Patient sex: M
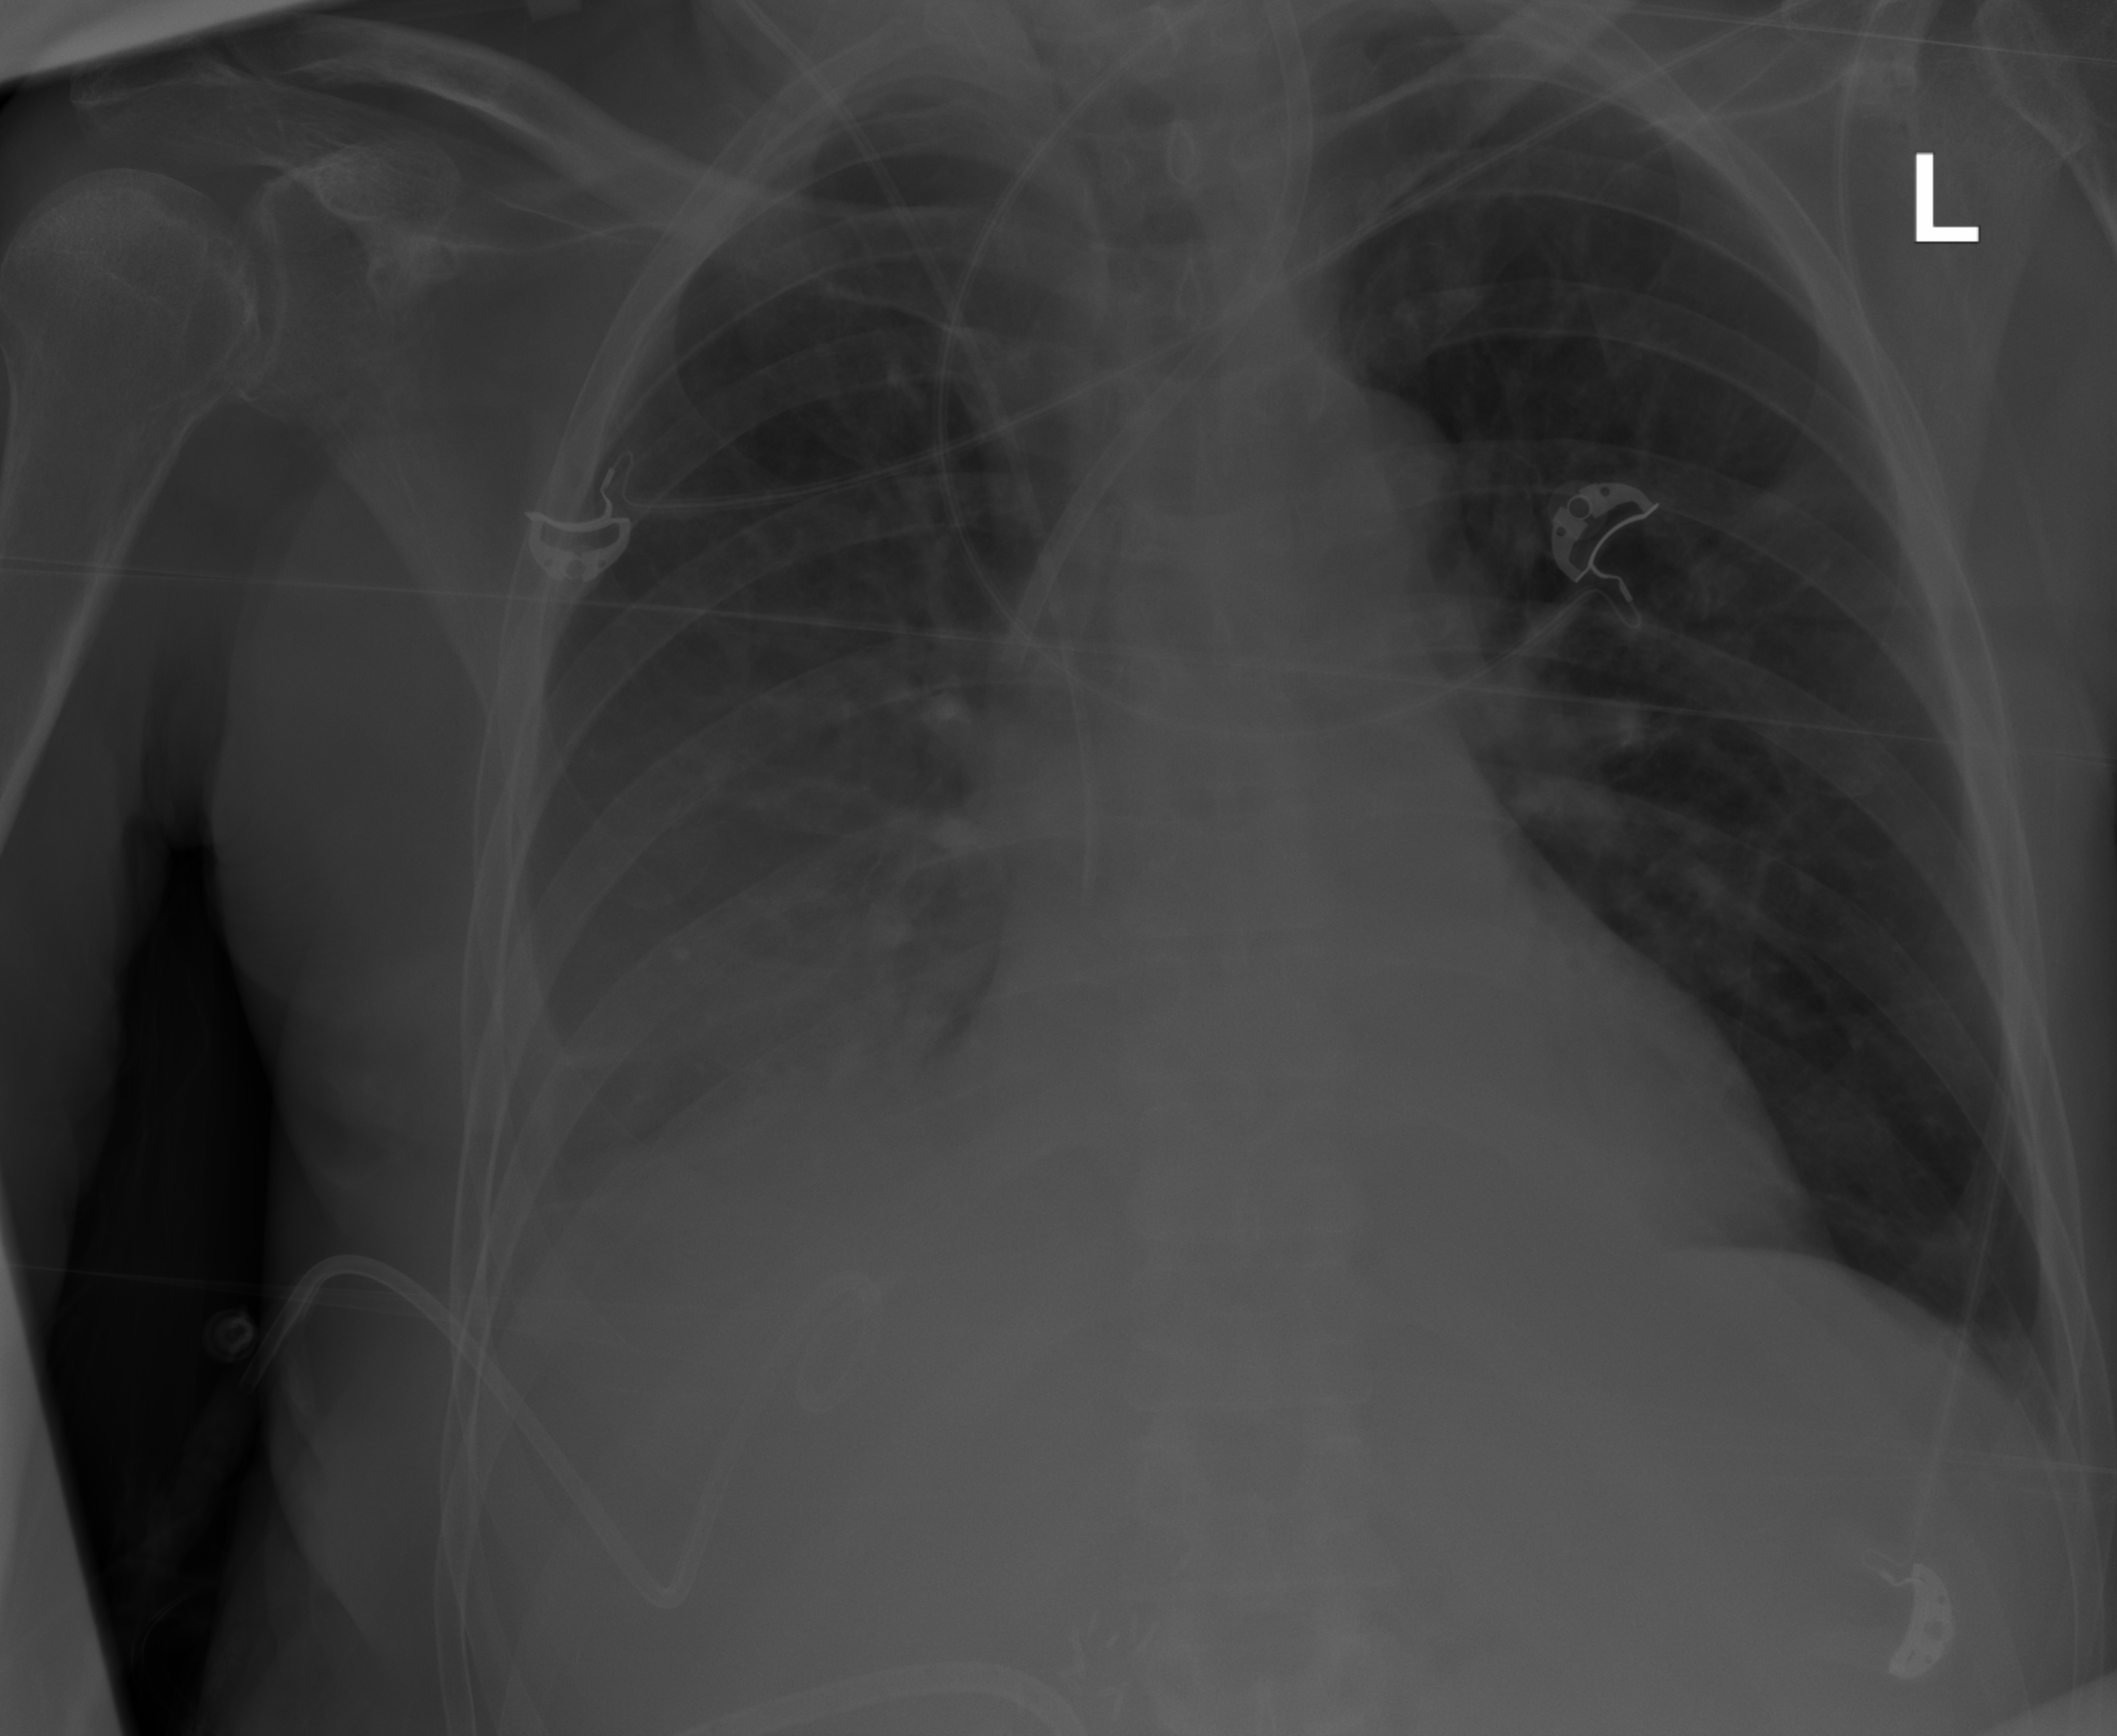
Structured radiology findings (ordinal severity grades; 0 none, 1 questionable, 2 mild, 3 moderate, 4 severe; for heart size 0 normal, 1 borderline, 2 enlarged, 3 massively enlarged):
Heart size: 0
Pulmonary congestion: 2
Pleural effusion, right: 3
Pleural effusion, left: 2
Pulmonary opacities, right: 0
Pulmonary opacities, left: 0
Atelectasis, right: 3
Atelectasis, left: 2